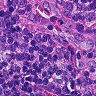
Metastatic tissue present: no